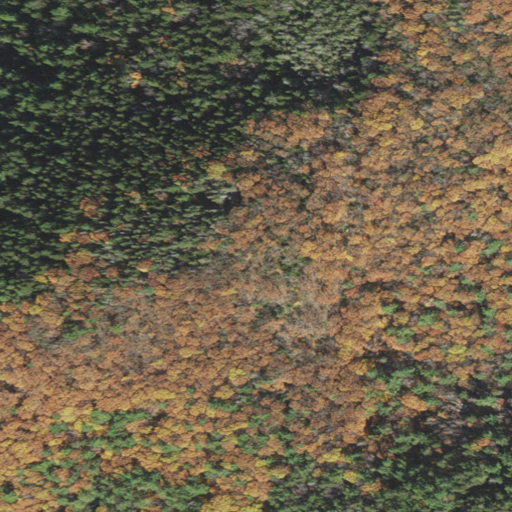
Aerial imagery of mountain in New Hampshire named Stewarts Peak containing mixed forest, evergreen forest, and deciduous forest